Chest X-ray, PA view. Patient: 43 years old, sex M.
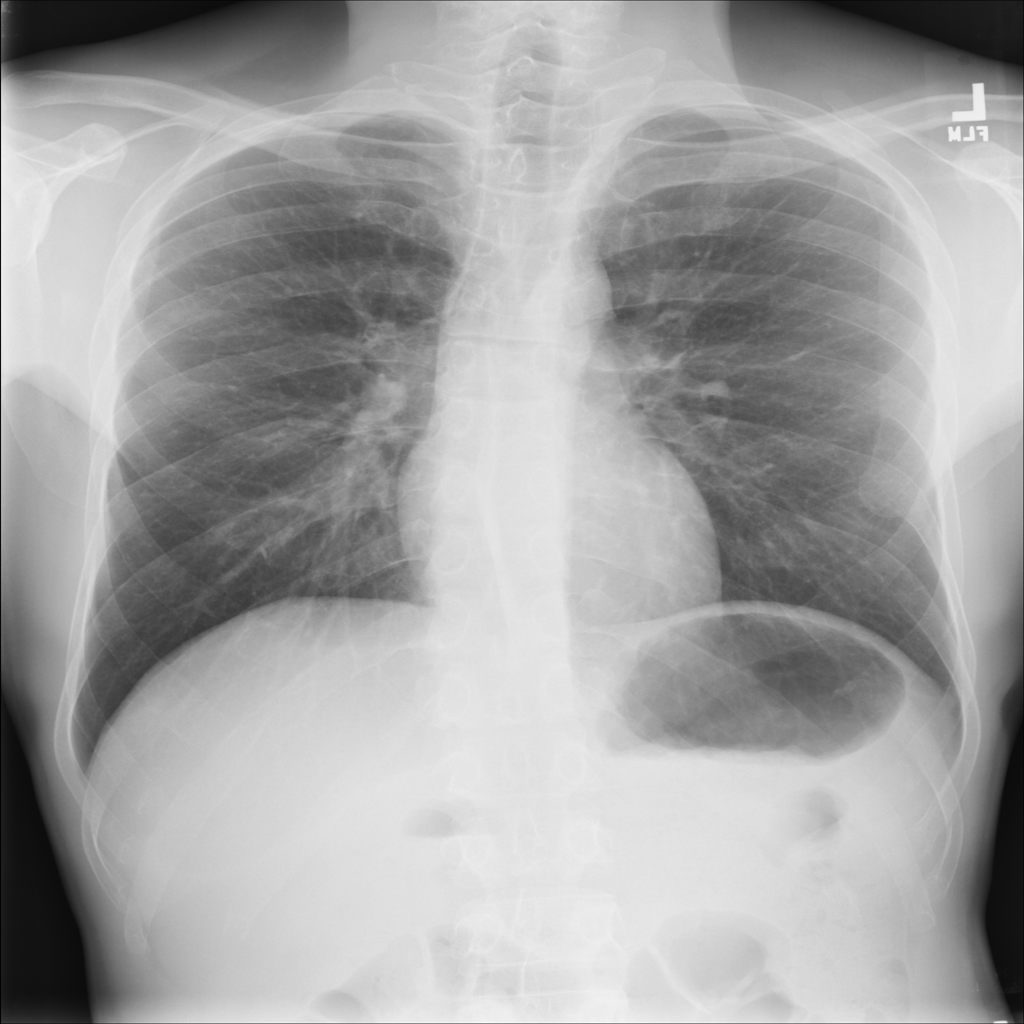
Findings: No Finding